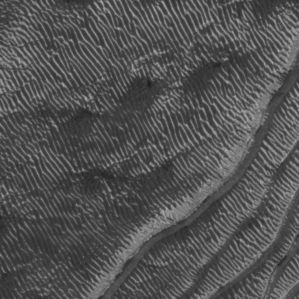
Label: frost